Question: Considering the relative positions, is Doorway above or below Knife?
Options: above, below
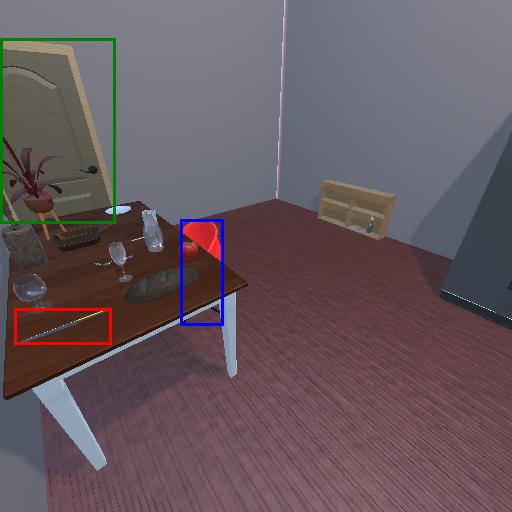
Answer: above